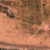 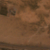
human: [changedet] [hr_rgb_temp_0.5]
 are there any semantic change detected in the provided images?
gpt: The area appears the same.